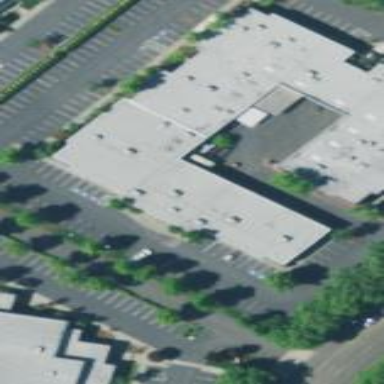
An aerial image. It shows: Building.